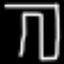
Label: pants